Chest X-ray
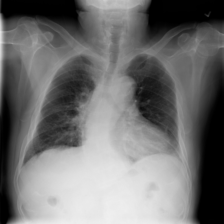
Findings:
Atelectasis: negative
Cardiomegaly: negative
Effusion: negative
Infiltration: negative
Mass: negative
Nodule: negative
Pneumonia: negative
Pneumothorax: negative
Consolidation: negative
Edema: negative
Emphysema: negative
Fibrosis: negative
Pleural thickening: negative
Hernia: negative